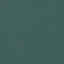
Land use / land cover class: SeaLake